Frequency: 70000
Velocity: 0,217
Power: 39,7
Pulse duration: 0,0000001
Pass count: 1
Magnification: 10
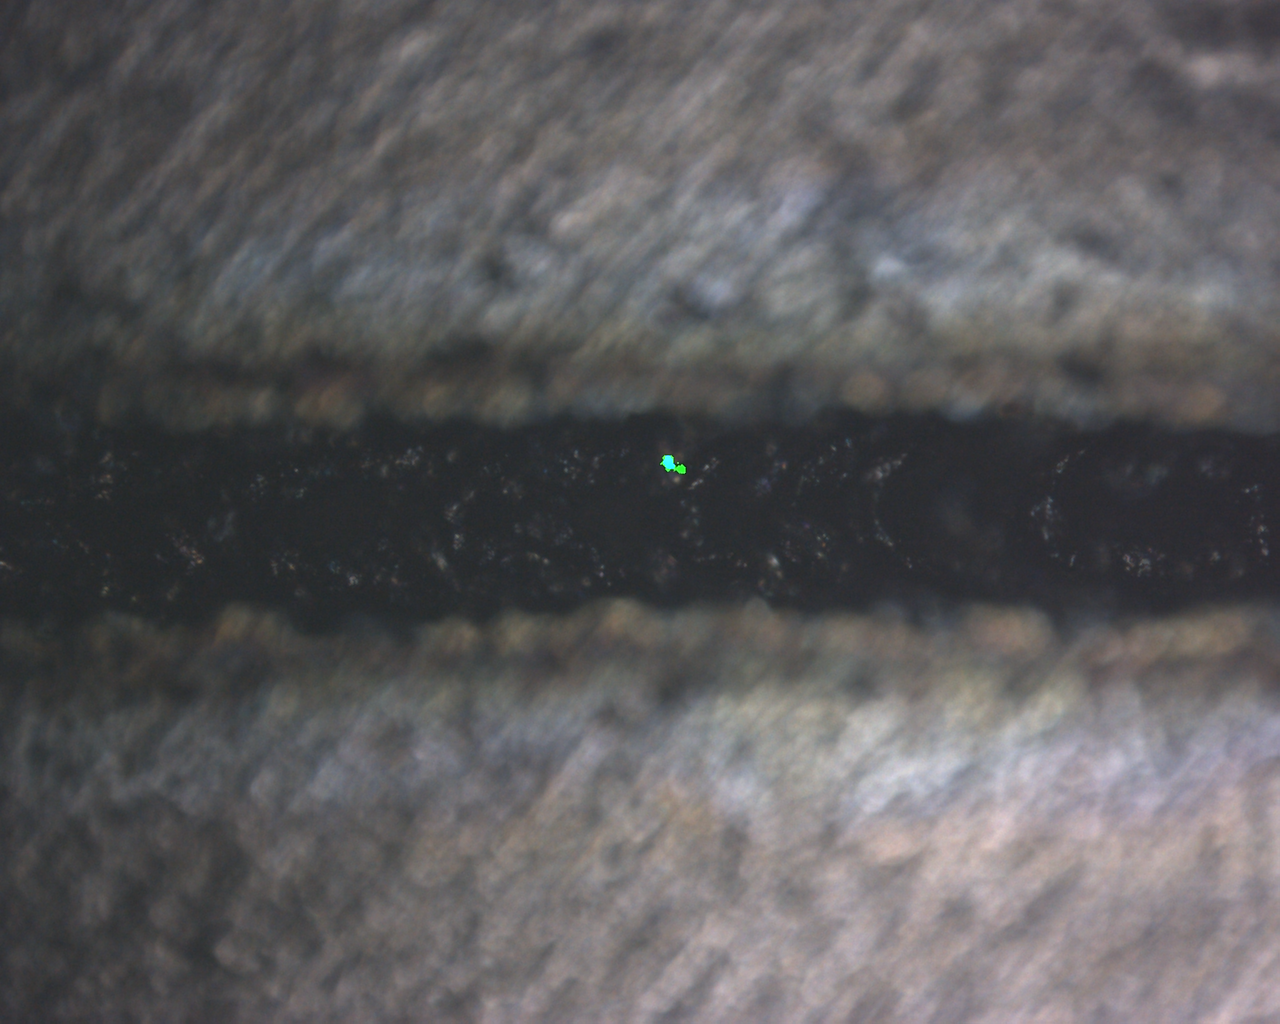
Measured width: 132.889
Other width: 91.388